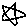
Label: star